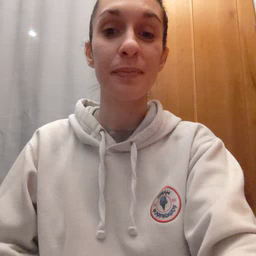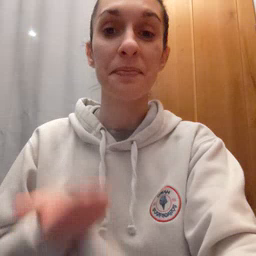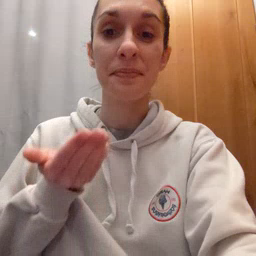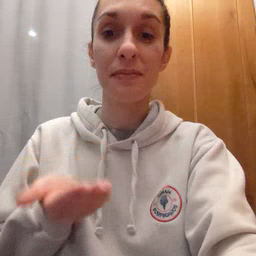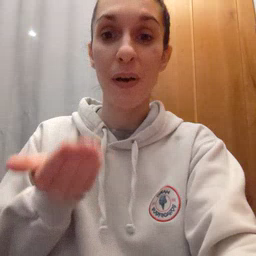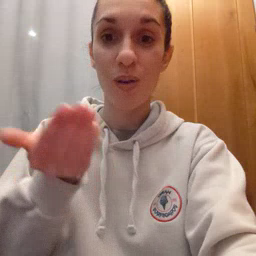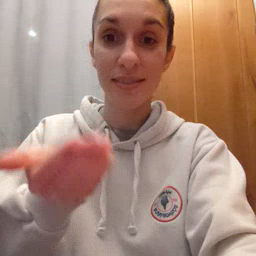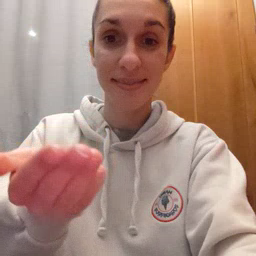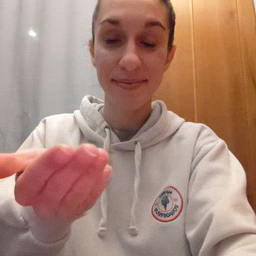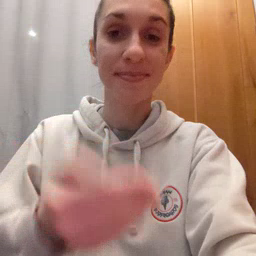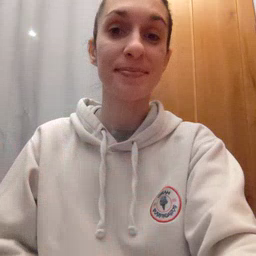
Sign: boat